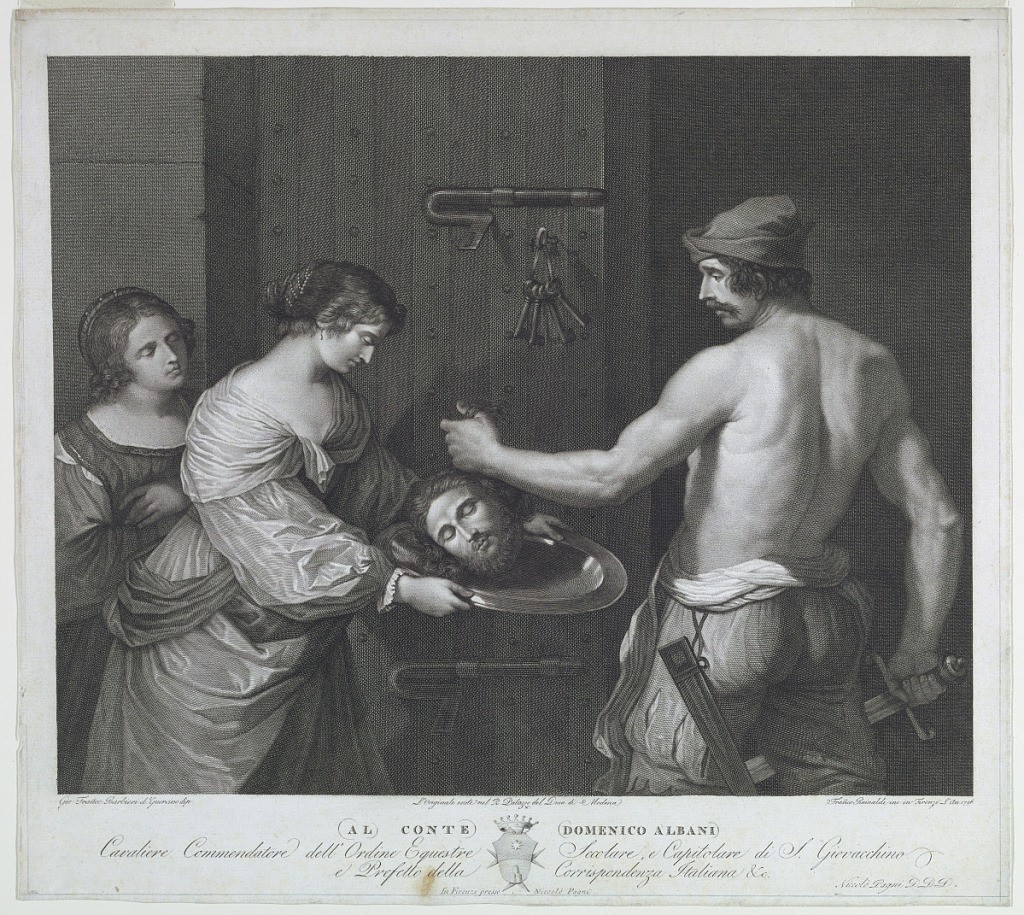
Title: Salome Receiving the Head of John the Baptist
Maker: Francesco Rainaldi, Italian, 1770 - 1805
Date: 1796
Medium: Engraving on paper
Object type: Print
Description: Before a large door, Salome receives the head of John the Baptist on a platter from a half-nude executioner. At left, another woman.